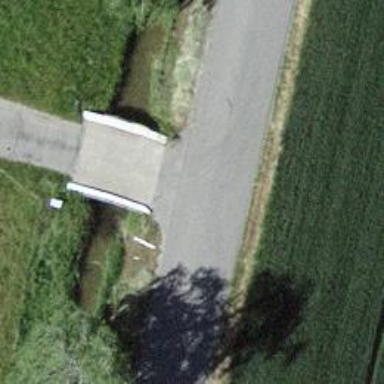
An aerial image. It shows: Paved service road with bridge.